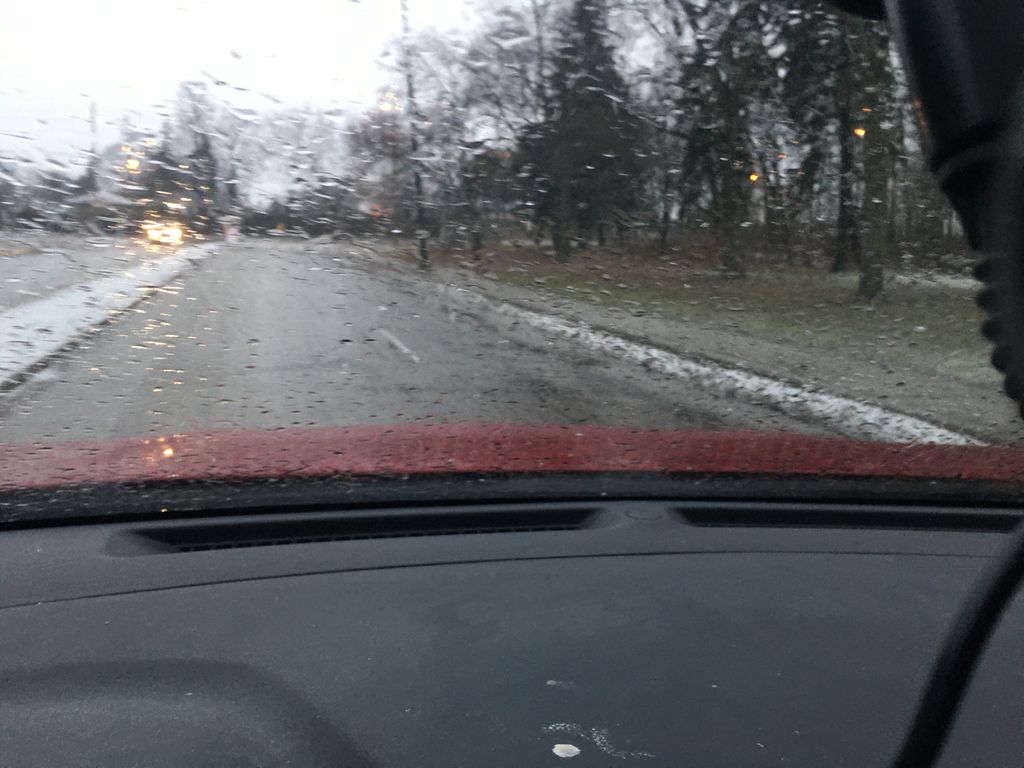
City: toronto